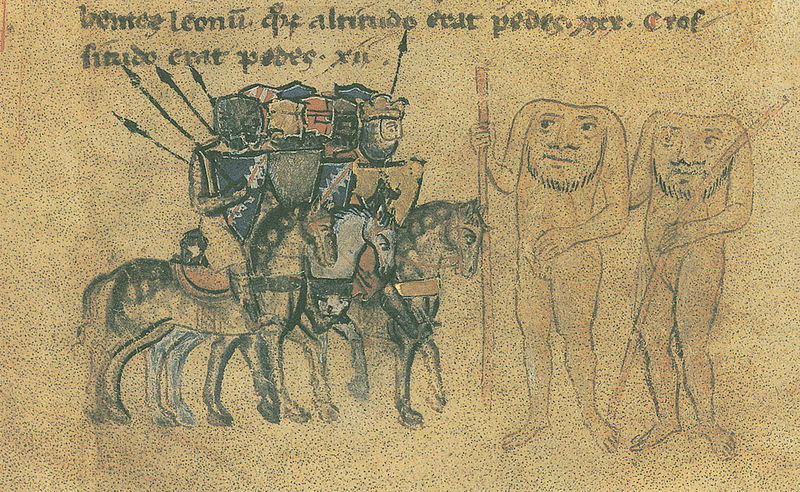
Titel: Alexanderroman
Institution: Leipzig, Stadtbibliothek
Schlagwörter: blau, kampf, kopf, nackt, ocker, braun, köpfe, männer, symbol, zeichnung, rot, muster, bart, bärte, gesicht, krone, pferd, pferde, reiter, reiten, schrift, papier, stab, könig, soldaten, inschrift, nackte, schild, tusche, geschirr, schilder, text, stöcke, helm, allegorie, ritter, rüstung, wappen, helme, harnisch, stäbe, wesen, mittelalter, lanzen, speer, speere, kopflos, handschrift, monster, zeichung, latein, sinnbild, buchmalerei, ohne kopf, roman, riesen, eiter, körnig, riter, aventure, körni, drei pferdevier reiter